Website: crate-barrel
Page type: billing-address
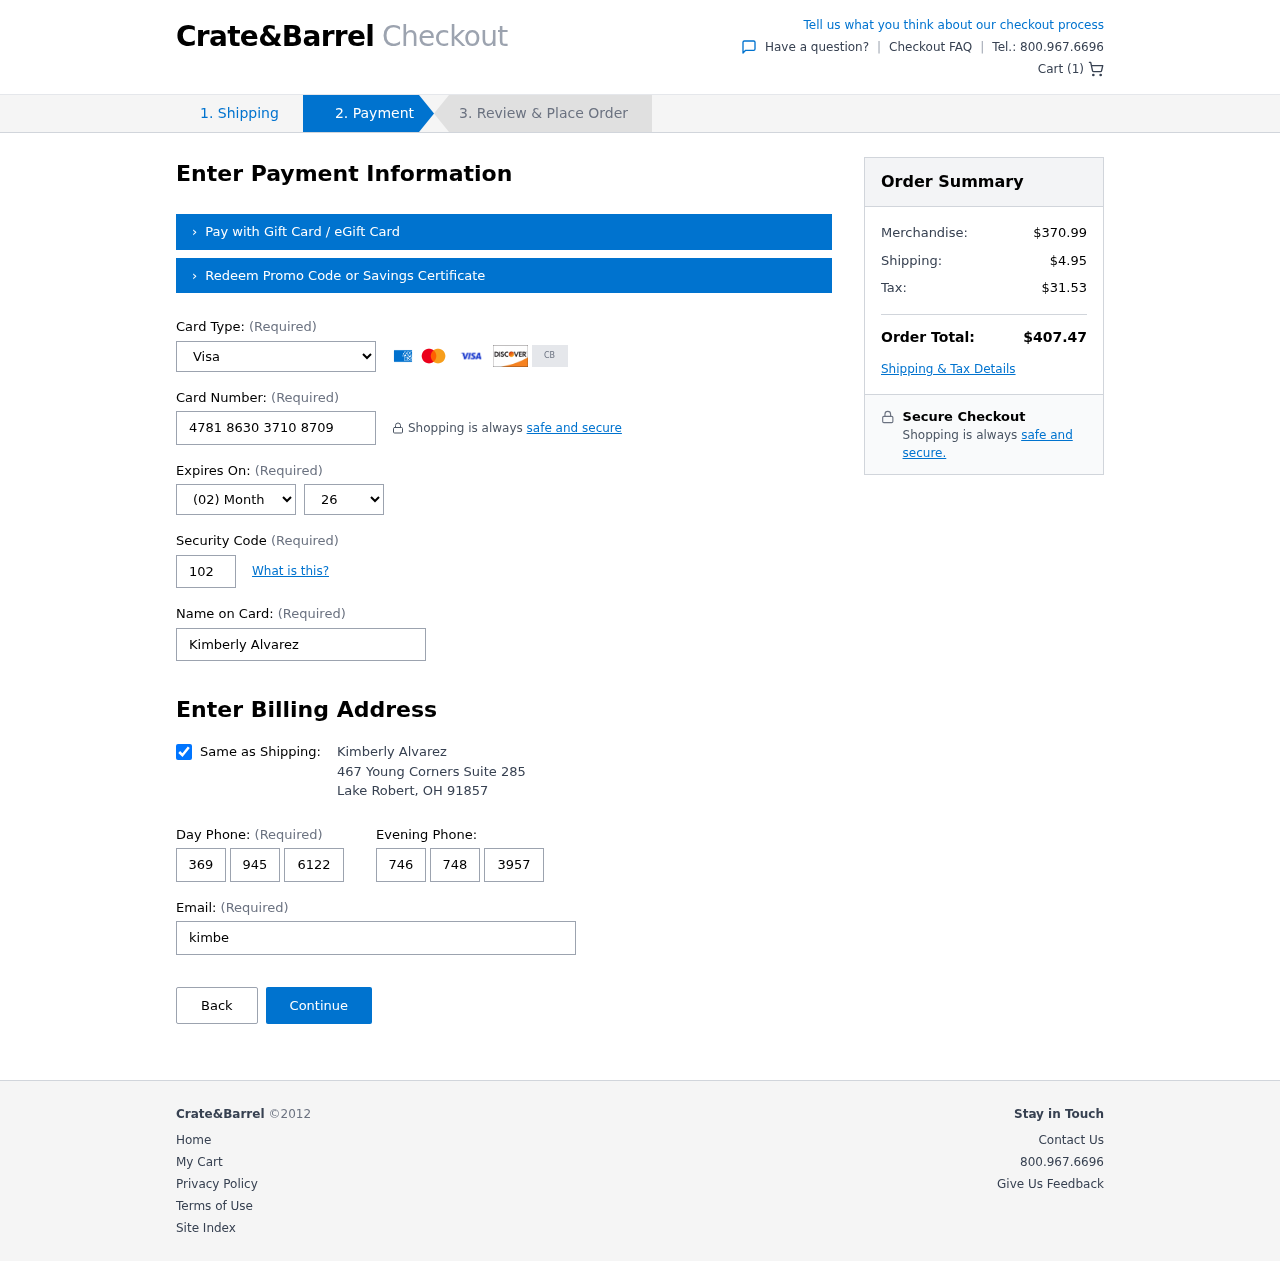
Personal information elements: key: PII_CARD_CVV
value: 102
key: PII_CARD_EXPIRY_MONTH
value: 02
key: PII_CARD_EXPIRY_YEAR
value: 26
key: PII_CARD_NUMBER
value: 4781 8630 3710 8709
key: PII_CARD_TYPE
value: Visa
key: PII_CITY
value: Lake Robert
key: PII_EMAIL
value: kimberlyalvarez@hotmail.com
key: PII_FULLNAME
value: Kimberly Alvarez
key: PII_PHONE_ALT_AREA
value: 746
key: PII_PHONE_ALT_PREFIX
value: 748
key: PII_PHONE_ALT_SUFFIX
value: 3957
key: PII_PHONE_AREA
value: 369
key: PII_PHONE_PREFIX
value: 945
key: PII_PHONE_SUFFIX
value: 6122
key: PII_POSTCODE
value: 91857
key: PII_STATE_ABBR
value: OH
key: PII_STREET
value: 467 Young Corners Suite 285
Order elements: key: ORDER_NUM_ITEMS
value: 1
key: ORDER_SUBTOTAL
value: $370.99
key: ORDER_SHIPPING_COST
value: $4.95
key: ORDER_TAX
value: $31.53
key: ORDER_TOTAL
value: $407.47